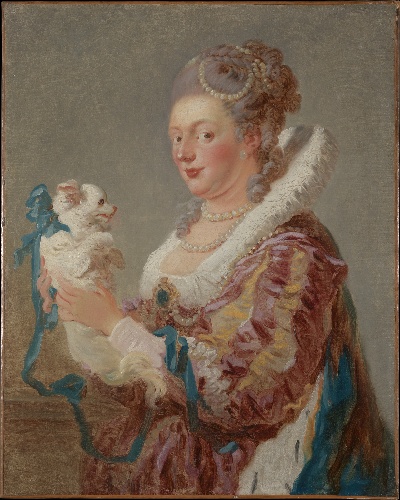
Title: Marie Emilie Coignet de Courson (1716–1806) with a Dog
Artist: Jean Honoré Fragonard
Artist bio: French, Grasse 1732–1806 Paris
Date: ca. 1769
Object type: Painting
Classification: Paintings
Medium: Oil on canvas
Dimensions: 32 x 25 3/4 in. (81.3 x 65.4 cm)
Department: European Paintings
Credit line: Fletcher Fund, 1937
Accession year: 1937
Repository: Metropolitan Museum of Art, New York, NY
Tags: Portraits|Women|Dogs